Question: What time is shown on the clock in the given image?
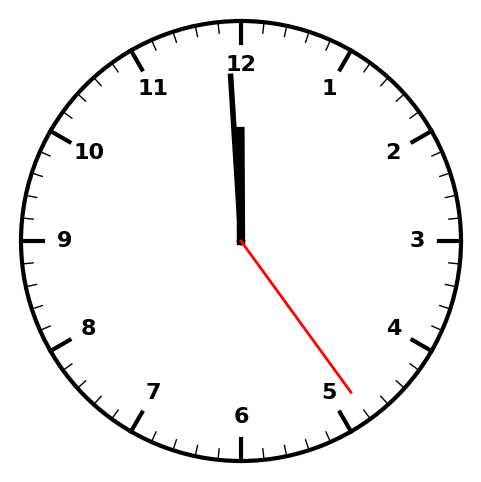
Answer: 11:59:24